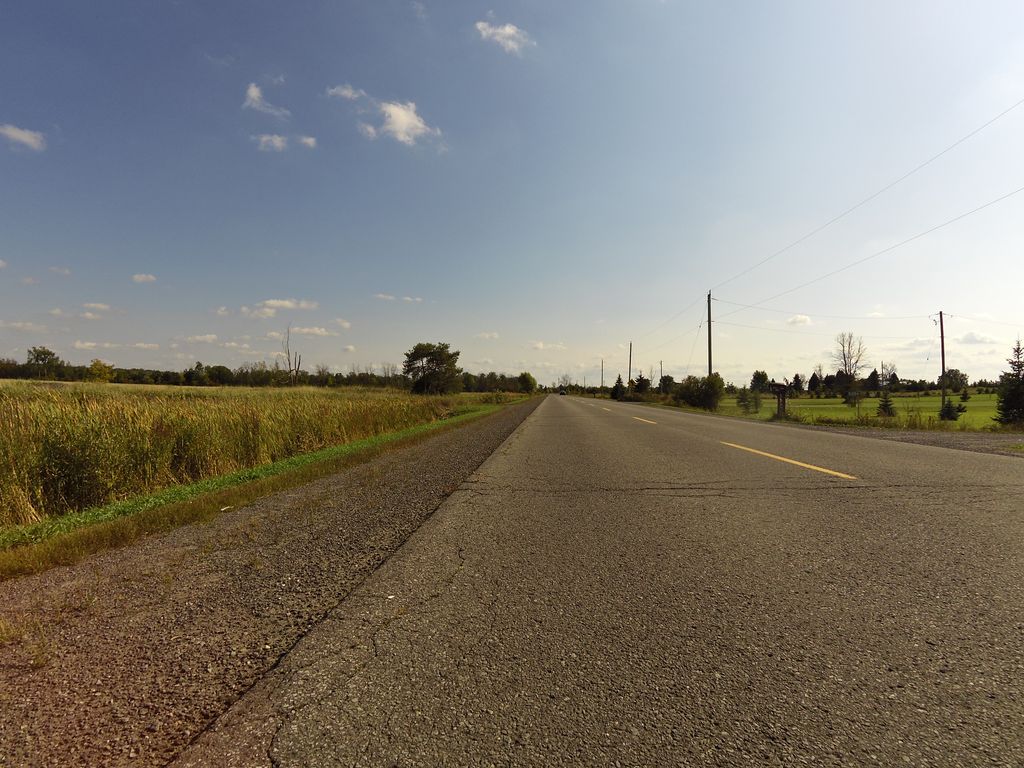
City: ottawa-gatineau